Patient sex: F
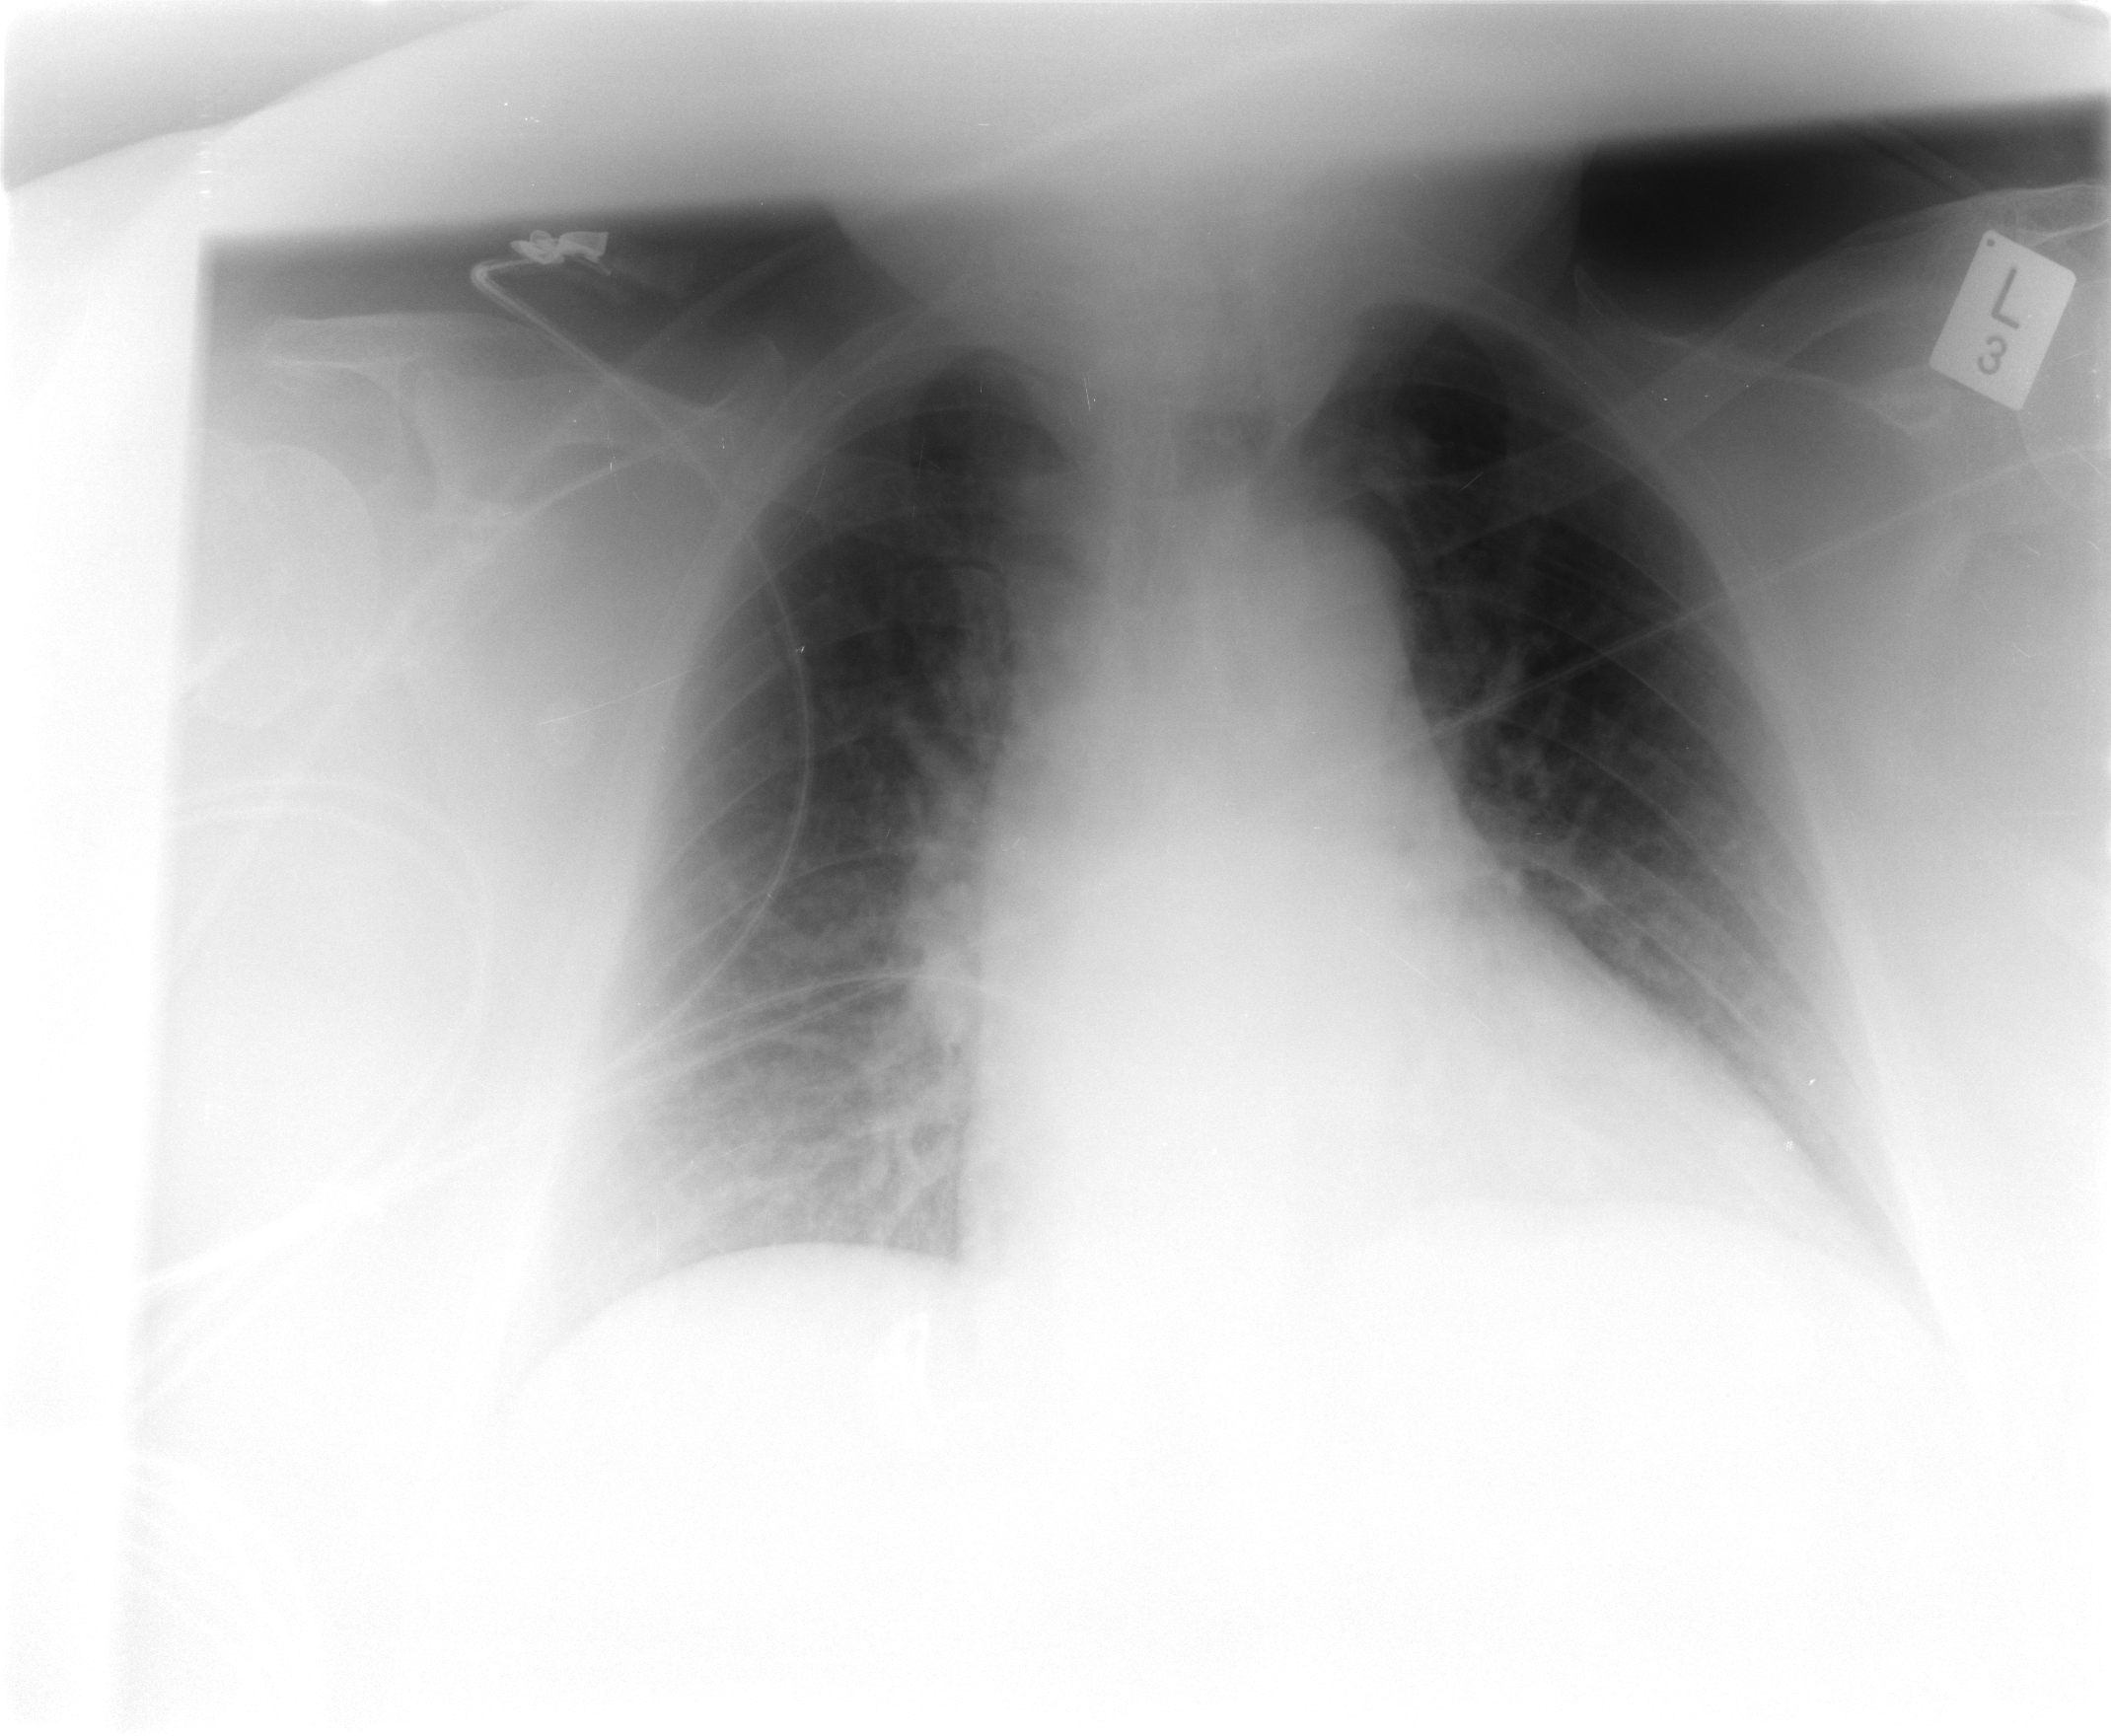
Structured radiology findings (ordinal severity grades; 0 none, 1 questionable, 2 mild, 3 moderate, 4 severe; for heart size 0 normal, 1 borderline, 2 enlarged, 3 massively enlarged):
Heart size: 2
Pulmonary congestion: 2
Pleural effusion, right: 0
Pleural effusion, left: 0
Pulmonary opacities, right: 0
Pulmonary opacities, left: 0
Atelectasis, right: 0
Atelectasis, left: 0